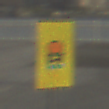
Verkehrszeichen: FahrzeugeMitWassergefaehrdenderLadungOhnePfeilsymbol
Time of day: SunriseSunset
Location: Outdoor (Urban)
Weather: Clear
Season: NotSpecified
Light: Natural